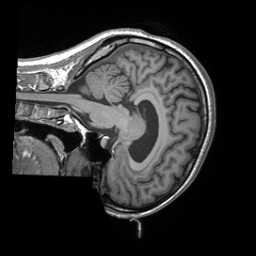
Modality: T1w
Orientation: sagittal